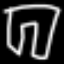
Label: pants